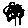
Label: tree